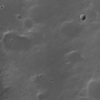
Label: not_dusty